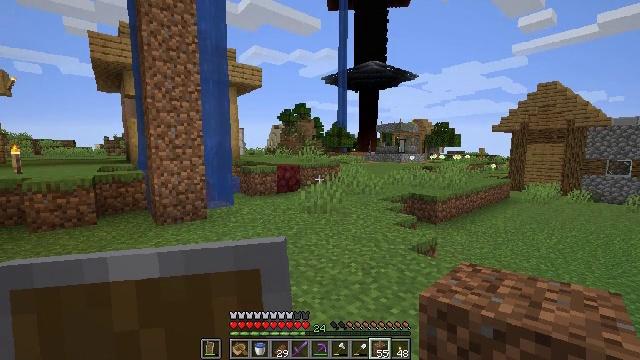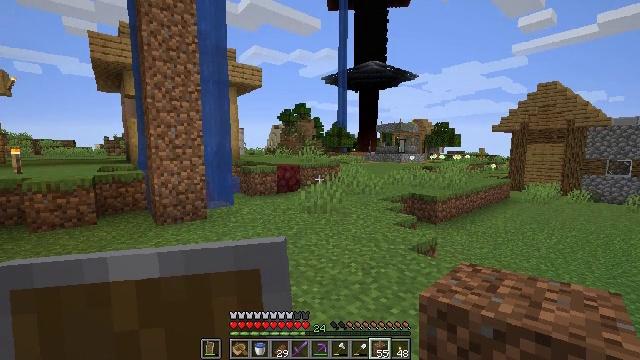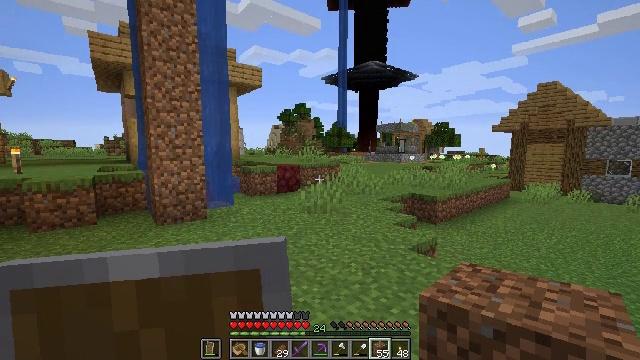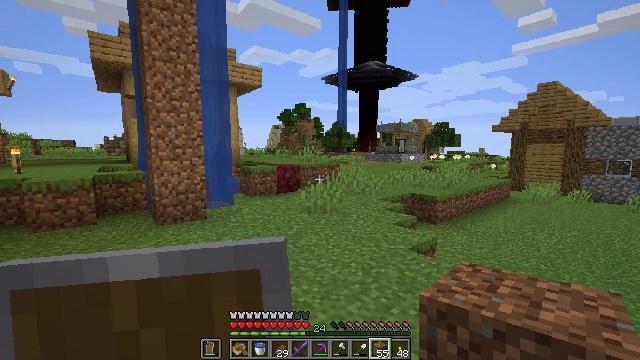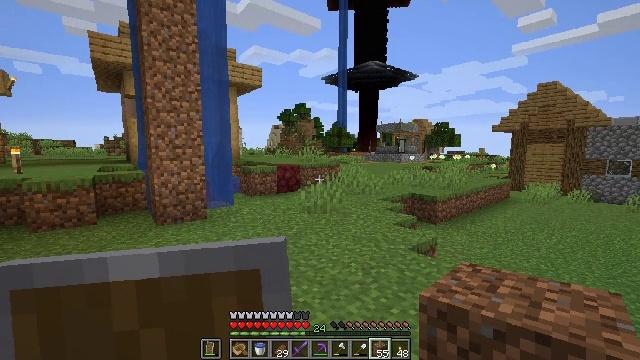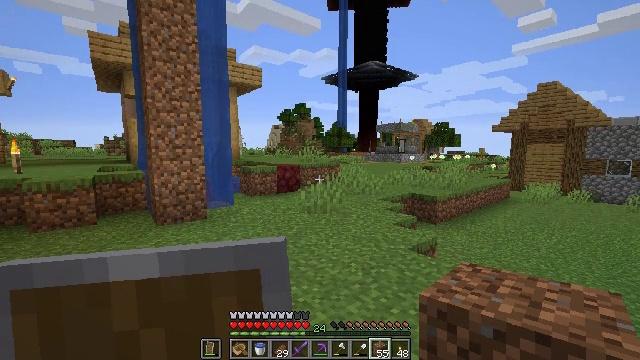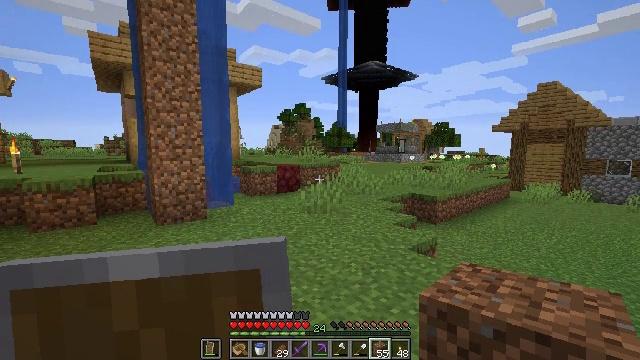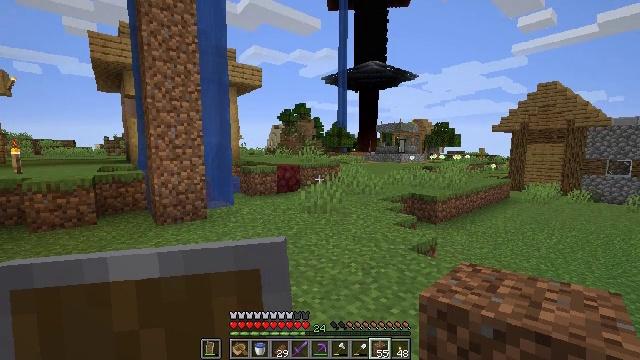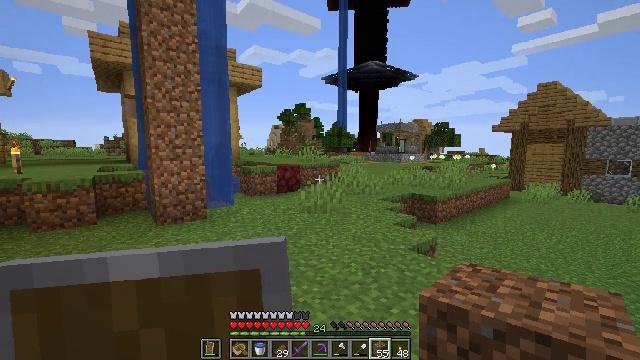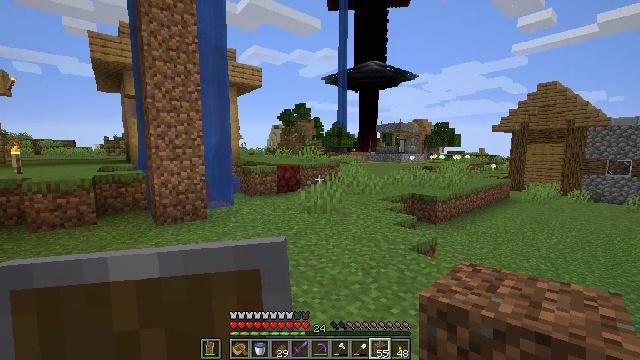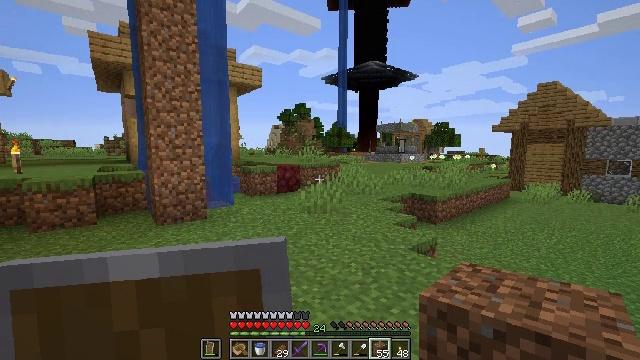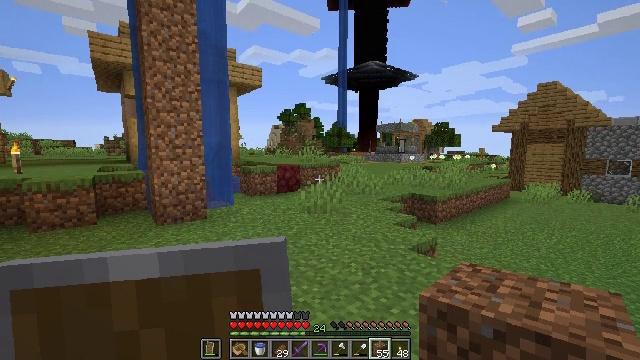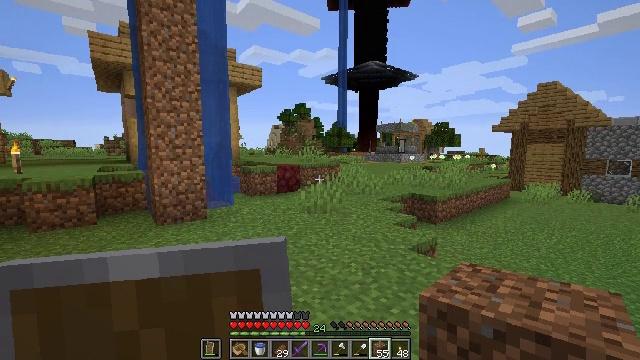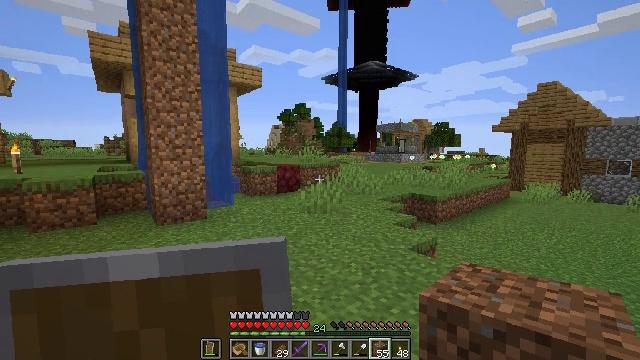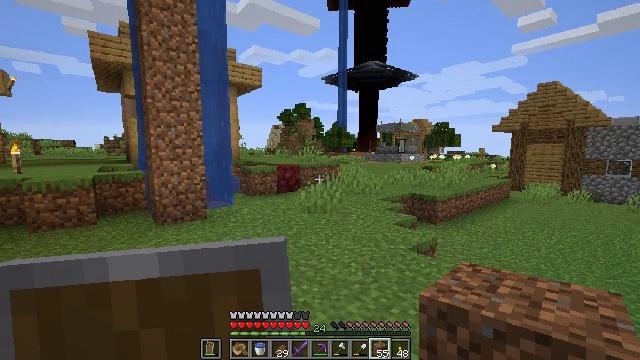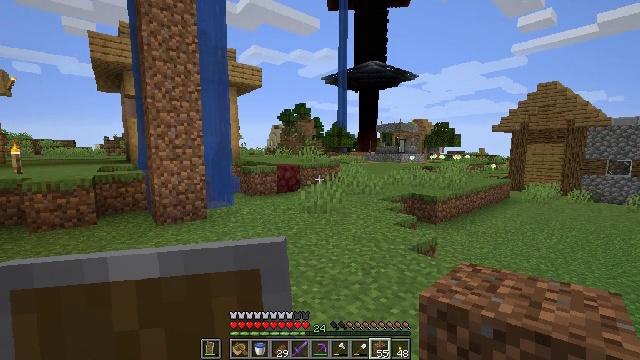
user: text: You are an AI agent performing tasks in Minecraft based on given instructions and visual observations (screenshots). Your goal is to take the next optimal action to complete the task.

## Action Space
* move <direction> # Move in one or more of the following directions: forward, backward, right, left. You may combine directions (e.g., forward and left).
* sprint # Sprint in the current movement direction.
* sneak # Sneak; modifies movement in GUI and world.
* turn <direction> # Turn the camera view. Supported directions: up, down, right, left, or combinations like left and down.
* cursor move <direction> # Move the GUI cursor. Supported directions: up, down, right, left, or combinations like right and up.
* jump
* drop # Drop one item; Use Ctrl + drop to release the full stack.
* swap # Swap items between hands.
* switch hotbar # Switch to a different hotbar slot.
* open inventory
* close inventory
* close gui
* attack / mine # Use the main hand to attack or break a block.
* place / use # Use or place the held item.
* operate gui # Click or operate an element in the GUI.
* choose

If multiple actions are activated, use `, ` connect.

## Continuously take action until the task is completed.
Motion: motion action
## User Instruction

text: Use blaze rod and cobblestones to craft a brewing stand.
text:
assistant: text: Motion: no_op
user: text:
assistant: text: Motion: no_op
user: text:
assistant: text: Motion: no_op
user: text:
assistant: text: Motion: no_op
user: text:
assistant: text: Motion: no_op
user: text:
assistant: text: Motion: no_op
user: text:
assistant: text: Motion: no_op
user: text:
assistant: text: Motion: no_op
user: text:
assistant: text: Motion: no_op
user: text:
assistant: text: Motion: no_op
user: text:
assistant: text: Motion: no_op
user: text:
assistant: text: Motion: no_op
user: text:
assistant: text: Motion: no_op
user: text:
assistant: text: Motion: no_op
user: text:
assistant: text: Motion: no_op
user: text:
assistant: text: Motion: no_op
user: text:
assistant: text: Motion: no_op
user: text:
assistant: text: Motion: no_op
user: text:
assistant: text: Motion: no_op
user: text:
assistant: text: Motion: no_op
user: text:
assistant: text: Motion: no_op
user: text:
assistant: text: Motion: no_op
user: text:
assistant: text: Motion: no_op
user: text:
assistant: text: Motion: no_op
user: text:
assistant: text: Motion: no_op
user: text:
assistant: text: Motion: no_op
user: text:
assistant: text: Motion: no_op
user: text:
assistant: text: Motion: no_op
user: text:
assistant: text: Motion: no_op
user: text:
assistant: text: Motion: no_op